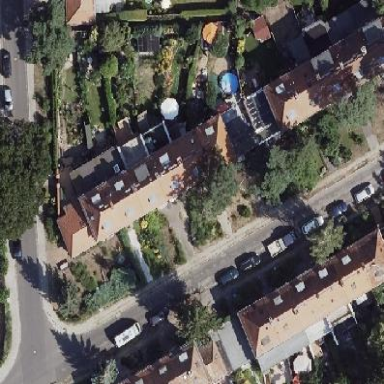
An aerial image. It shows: Hipped-roof terrace building.